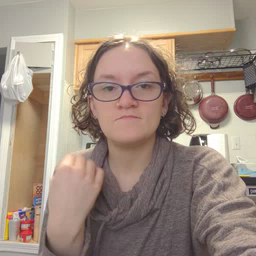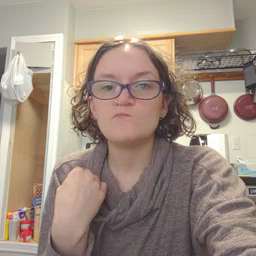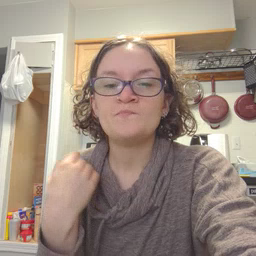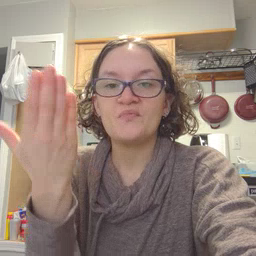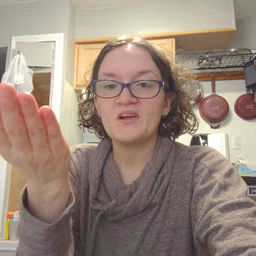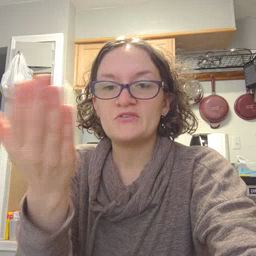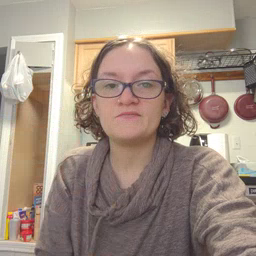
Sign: there